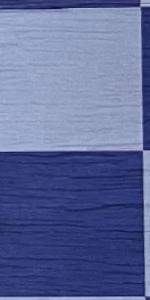
Label: Empty